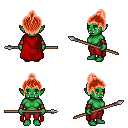
a pixel art fantasy rpg character, female body template, orc, green skin, red cape, red pants, red short topknot hairstyle, cloth bracers, spear, four views (front, back, left, right), 2x2 character sprite sheet, small pixel art, hard edges, no anti-aliasing